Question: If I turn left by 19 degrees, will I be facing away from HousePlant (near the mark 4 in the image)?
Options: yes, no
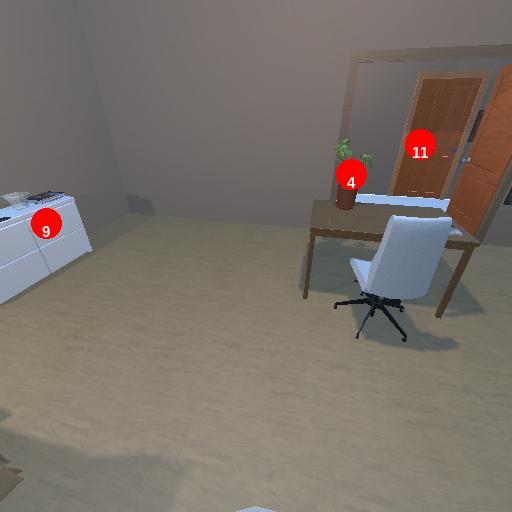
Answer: yes